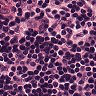
Metastatic tissue present: no